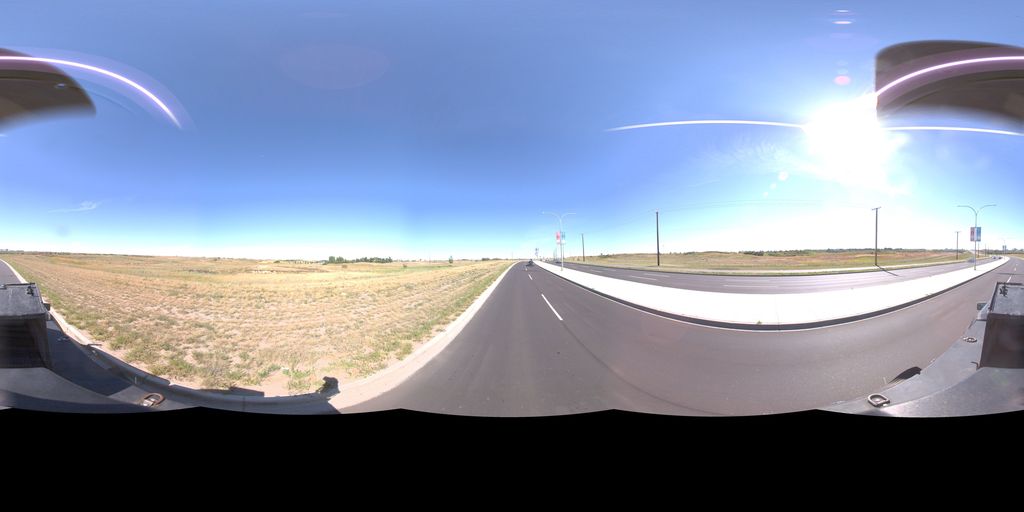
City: saskatoon